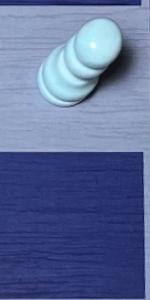
Label: Empty